Question: This is a "where can I start" type question.
I'm in process of learning HTML5 and Canvas work but have a feeling that I'm looking in the wrong area.
I would like to learn how to create cartoon type flash-like responsive animations. Imagine this teddy bear:

When I point my mouse at it I want to make him walk across the screen by implementing my "moving feet" animations etc..When click, I want him to wave his paw.
With HTML5 and Javascript I can make him move/float across but I can't find the way to actually ANIMATE the movements.
Do I create small .mp4 files? Do I create a bunch of images to loop through them? Animated GIFs? I would like to stay away from flash ofcourse...
I thought HTML5 with Canvas animation would allow me to achieve what I want but other than drawing simple shape animations and Video work I can't seem to find tutorials or "How to" articles.
How can I achieve what I'm trying to do or do I need to look elsewhere? I would appreciate being pointed in the right direction.
Edit: I ran into the following game while doing research: <URL>
How, for example is the monster animated in something like this?
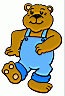
Answer: If the purpose of the exercise is to learn HTML5 and canvas then the following is probably not for you. If you need to create your teddy animation as quickly and easily as possible, and deliver it using standards based technologies, then I would suggest you download and explore the preview of <URL> which outputs a combination of HTML, CSS and JavaScript. I haven't played with the preview version but I'm pretty sure it will be capable of producing the sort of animation you're talking about.
You might also want to consider <URL> but render them using HTML.